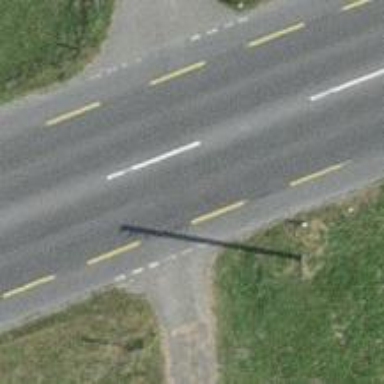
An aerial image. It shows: Asphalt primary highway with cycle lane on the left side. The cycle lane is soft lane.